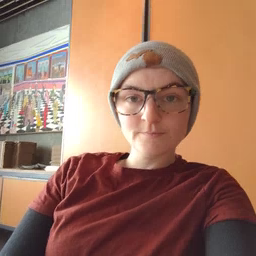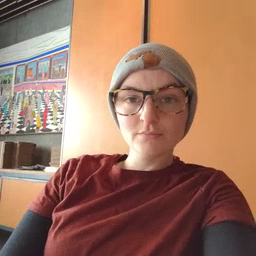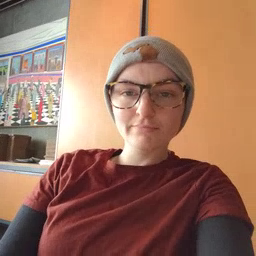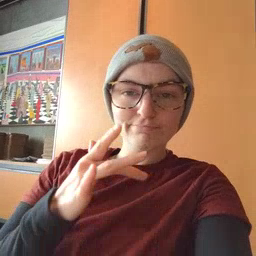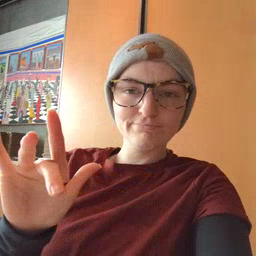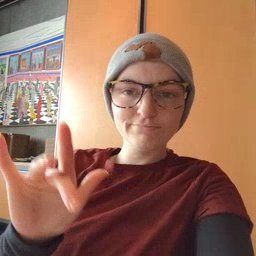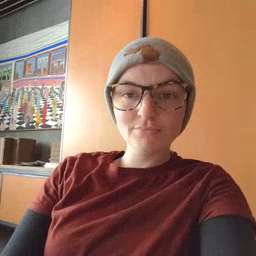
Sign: empty